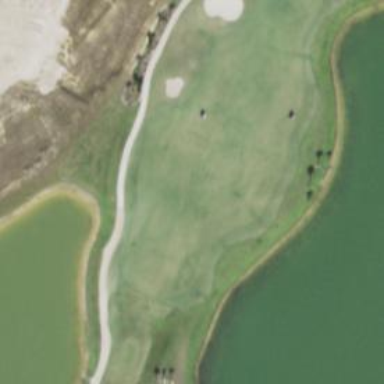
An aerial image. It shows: Golf hole.